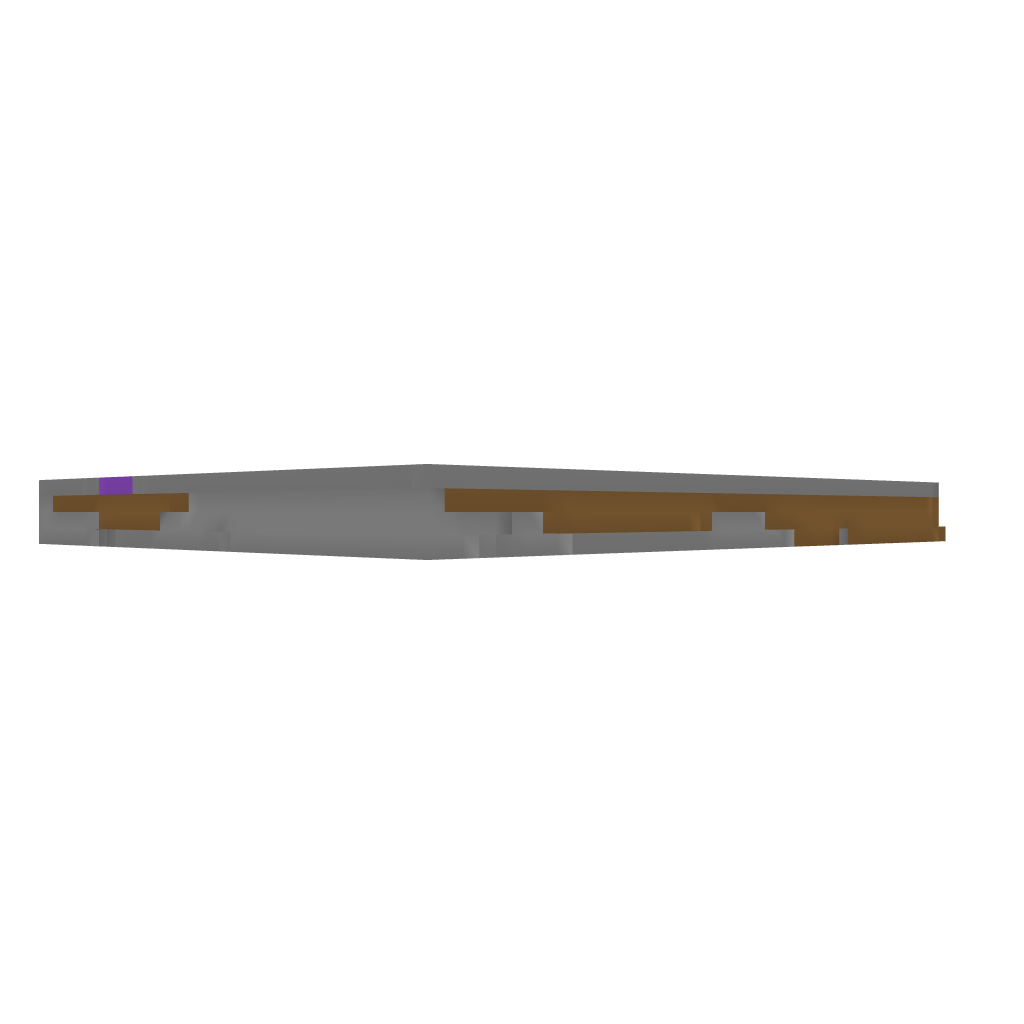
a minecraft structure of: Super-Shop bad low quality